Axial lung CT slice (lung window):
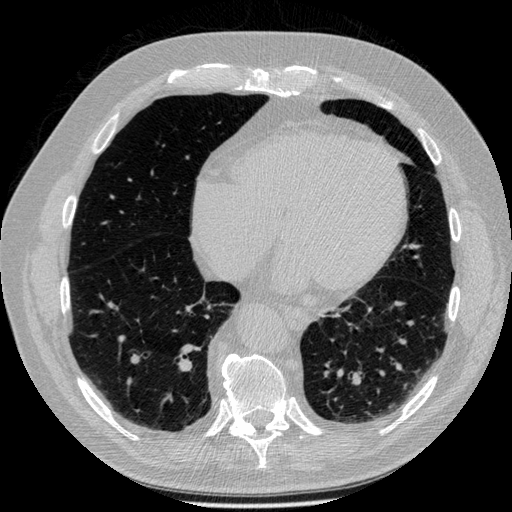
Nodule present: no